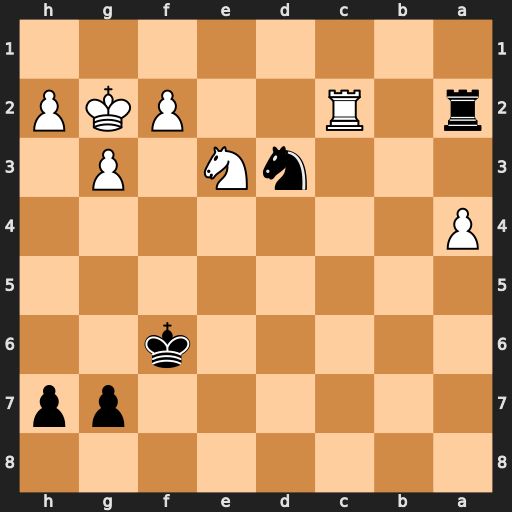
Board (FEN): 8/6pp/5k2/8/P7/3nN1P1/r1R2PKP/8
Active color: b
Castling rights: -
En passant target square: -
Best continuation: Ne1+ Kh3 Nxc2